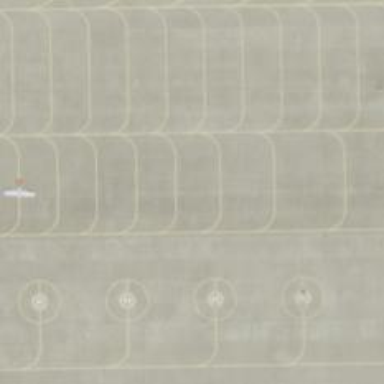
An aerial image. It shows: Image of taxiway at airport.